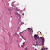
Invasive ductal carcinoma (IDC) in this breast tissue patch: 0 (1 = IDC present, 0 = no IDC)